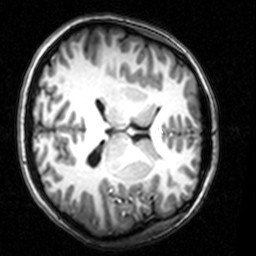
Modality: T1w
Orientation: axial